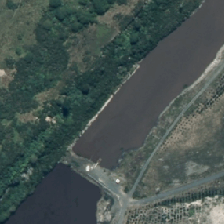
Land cover: lake_pond